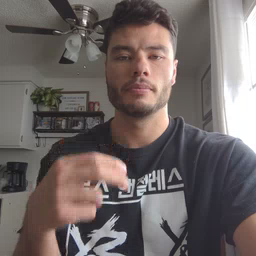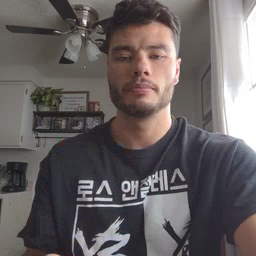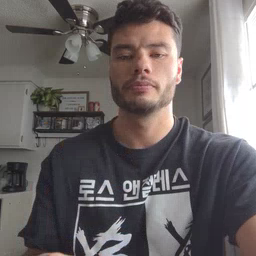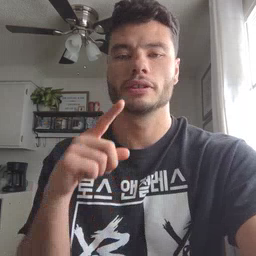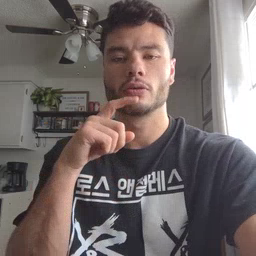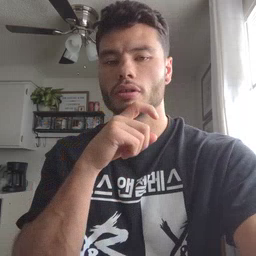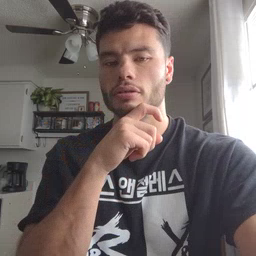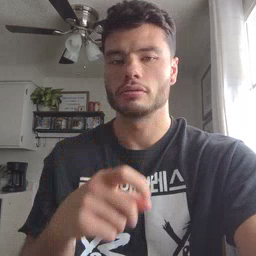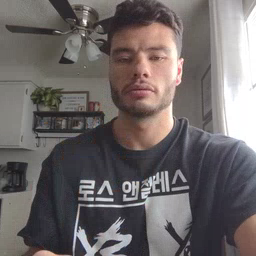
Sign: cereal